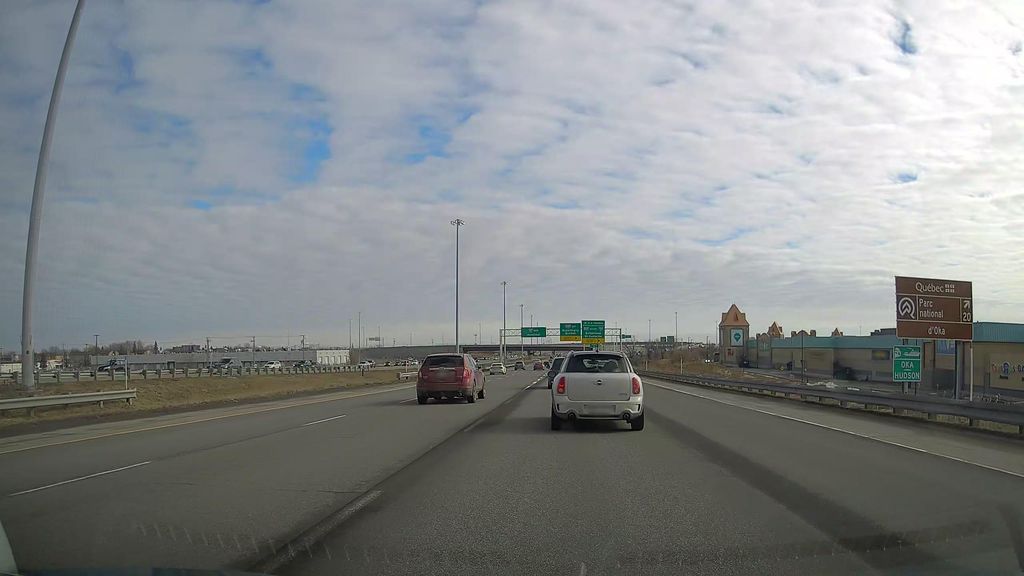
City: montreal